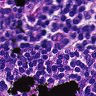
Metastatic tissue present: no